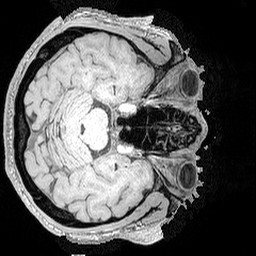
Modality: MP2RAGE
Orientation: axial
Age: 50
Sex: male
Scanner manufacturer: siemens
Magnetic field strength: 3 T
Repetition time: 5 s
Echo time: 0.00298 s